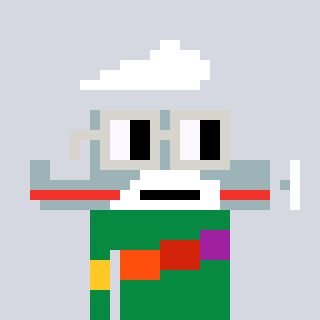
a pixel art character with square light gray glasses, a plane-shaped head and a green-colored body on a cool background